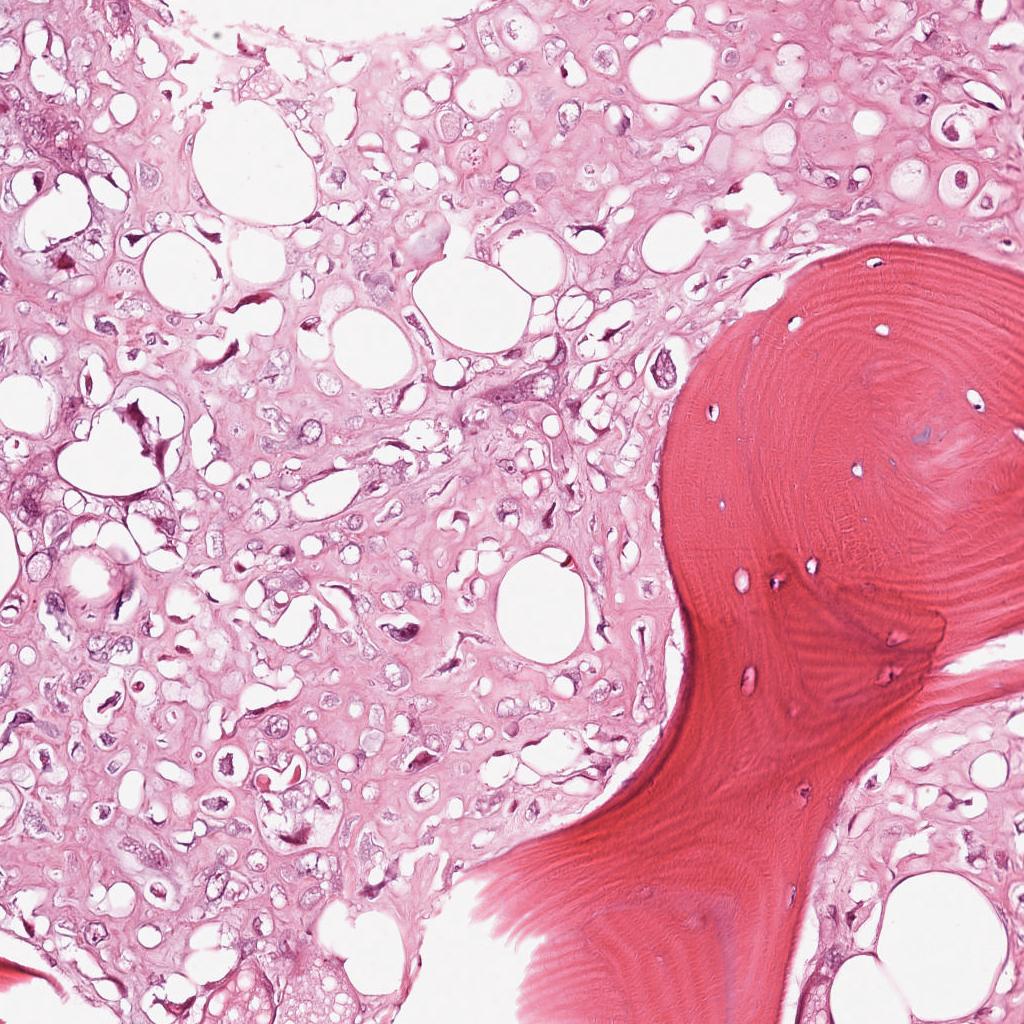
Label: Viable